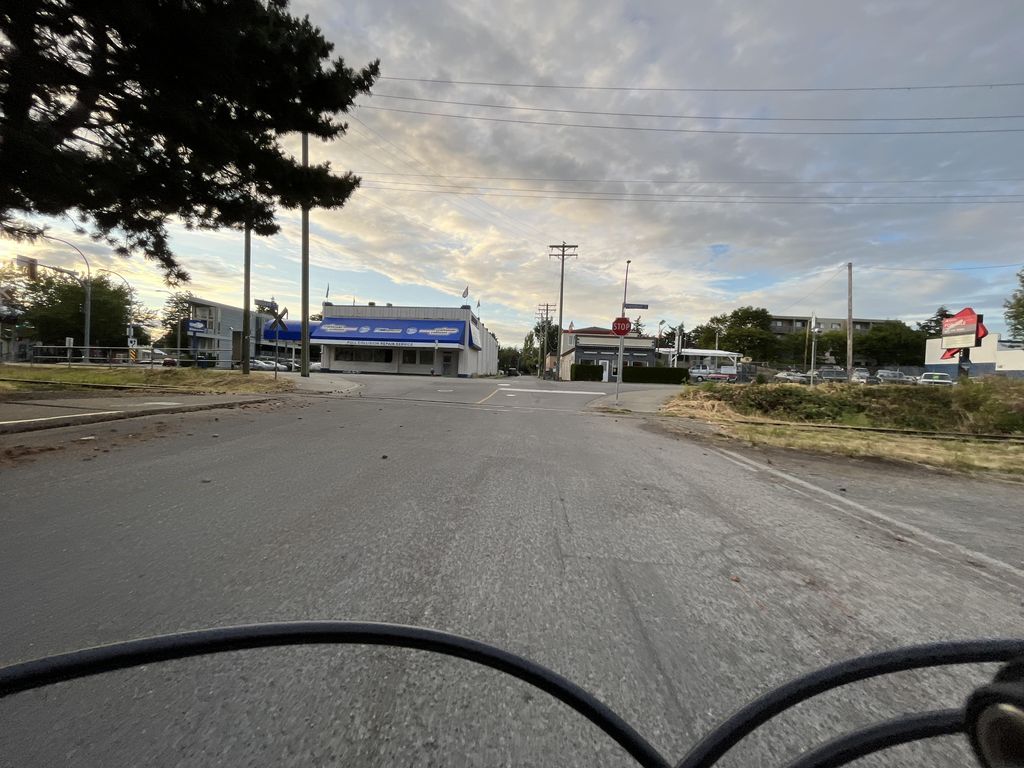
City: victoria